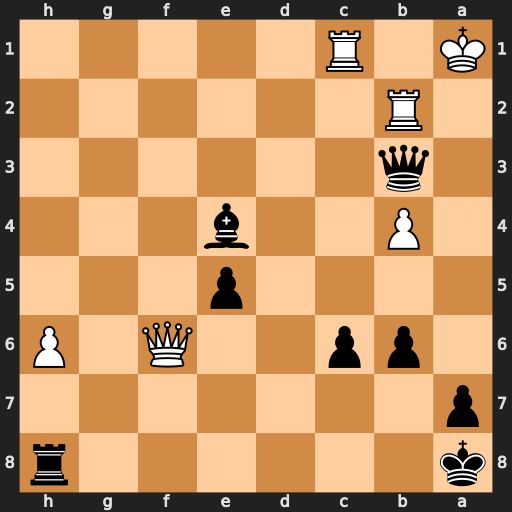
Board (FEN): k6r/p7/1pp2Q1P/4p3/1P2b3/1q6/1R6/K1R5
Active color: b
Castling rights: -
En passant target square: -
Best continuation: Qa3+ Ra2 Qxc1#